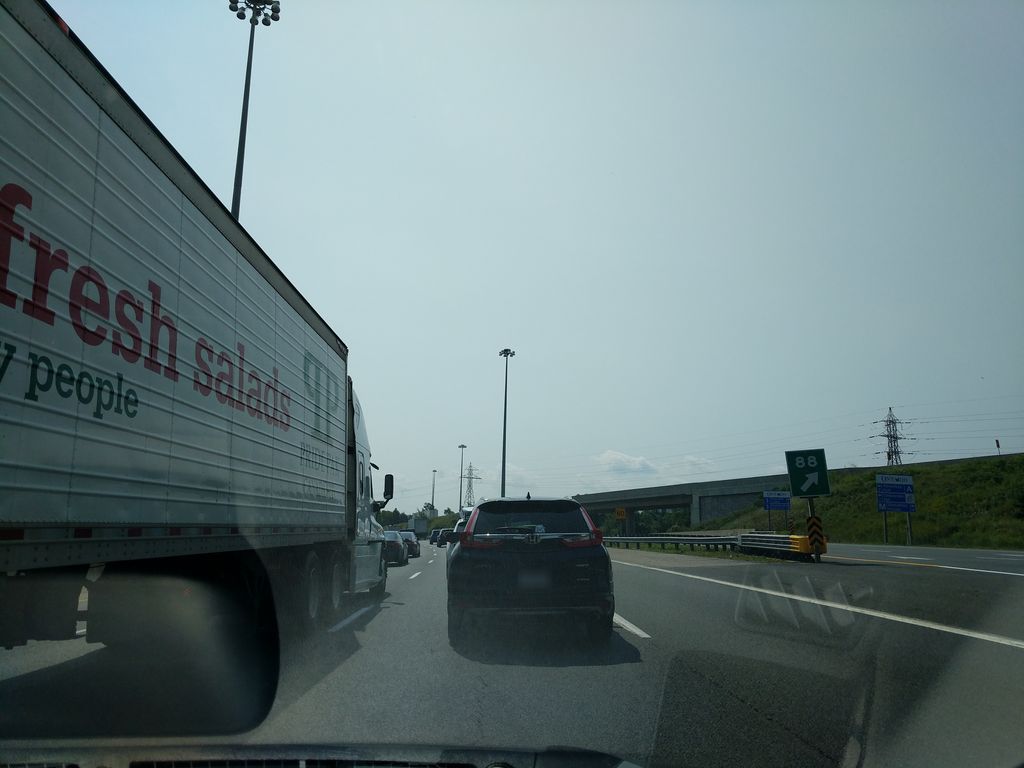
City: hamilton